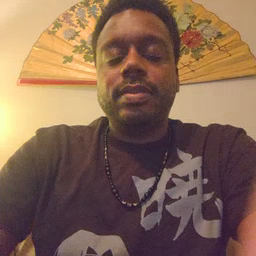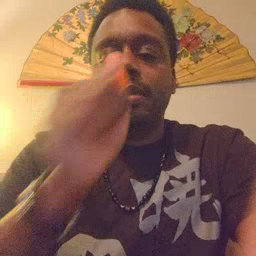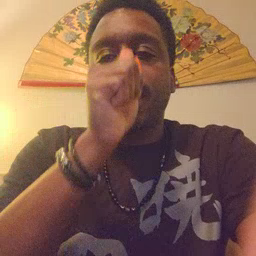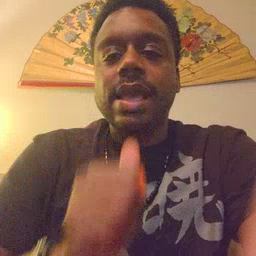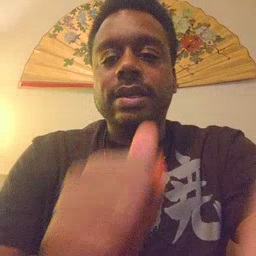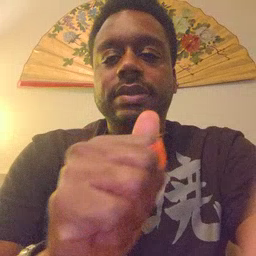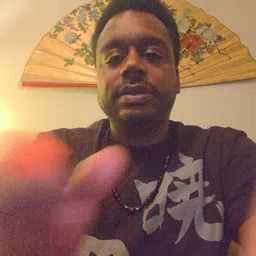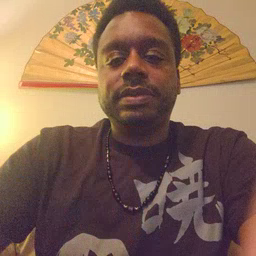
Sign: hide